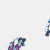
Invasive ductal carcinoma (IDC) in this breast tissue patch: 0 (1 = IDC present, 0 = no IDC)